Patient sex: M
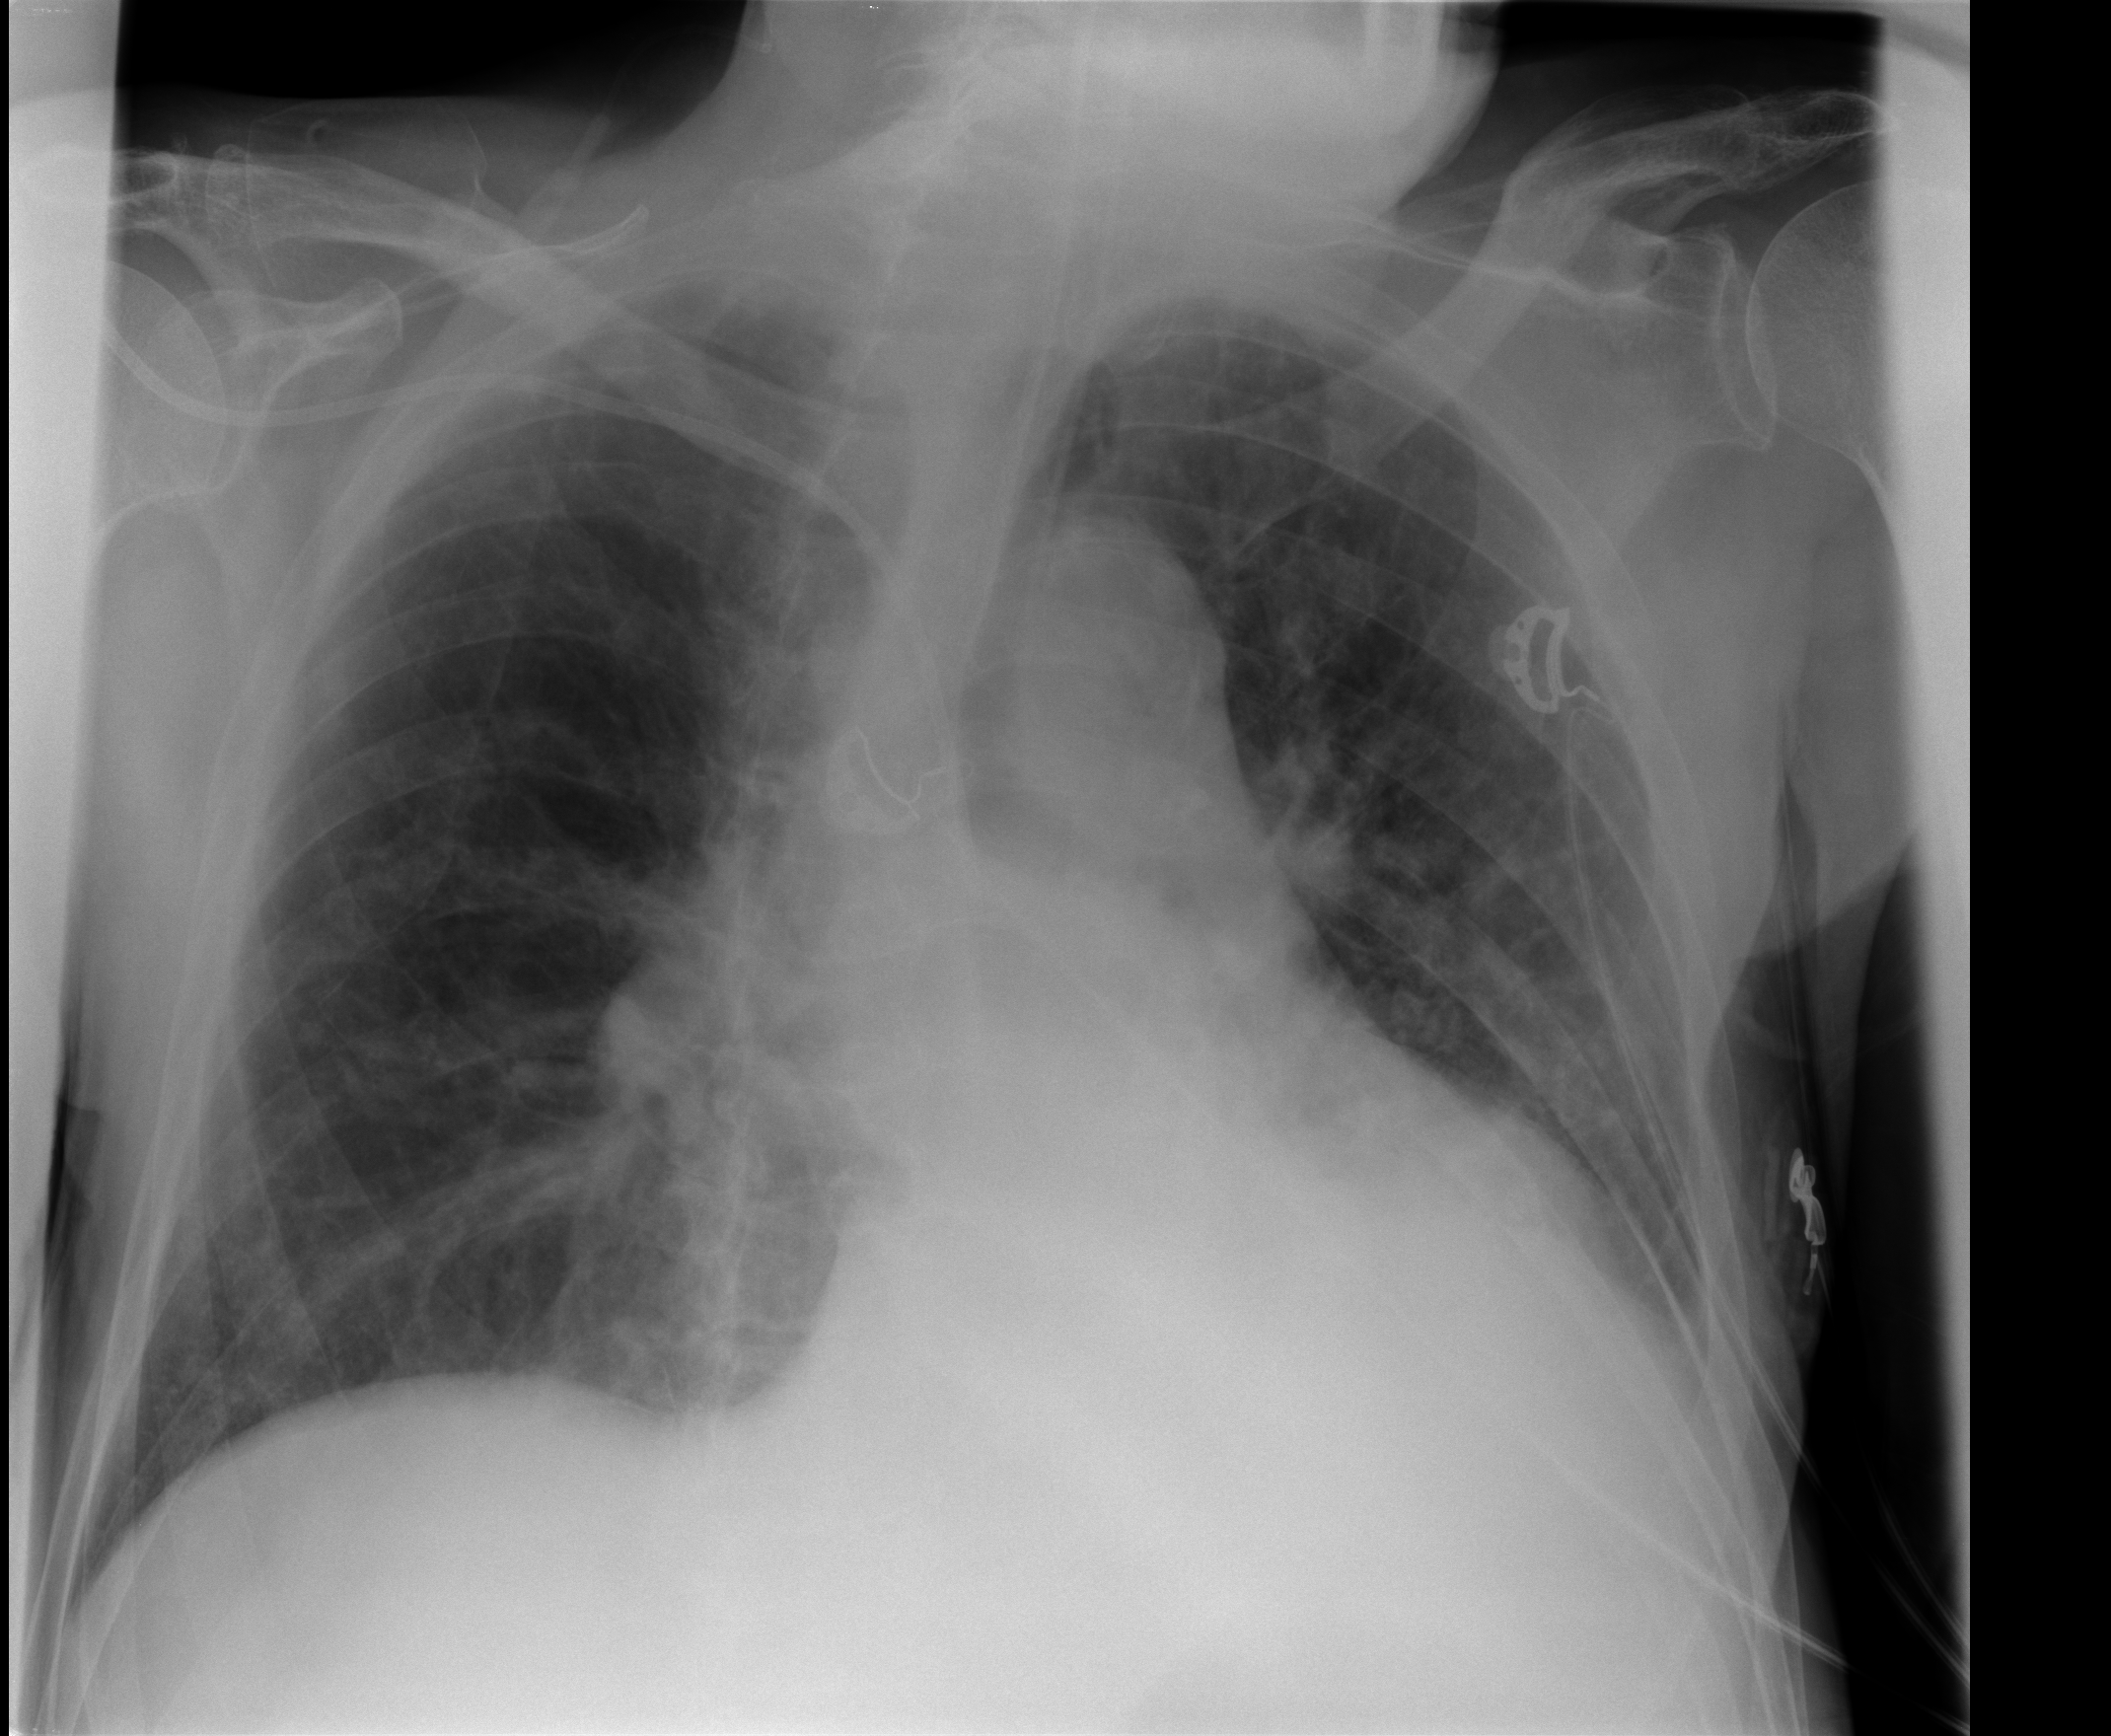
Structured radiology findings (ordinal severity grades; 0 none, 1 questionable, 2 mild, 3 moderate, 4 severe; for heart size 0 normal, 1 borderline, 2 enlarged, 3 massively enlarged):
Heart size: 3
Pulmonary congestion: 2
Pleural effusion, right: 0
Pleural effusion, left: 1
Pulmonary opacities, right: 1
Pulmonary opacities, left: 1
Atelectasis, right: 2
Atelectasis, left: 1